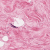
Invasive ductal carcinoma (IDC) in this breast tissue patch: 0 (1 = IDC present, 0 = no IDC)